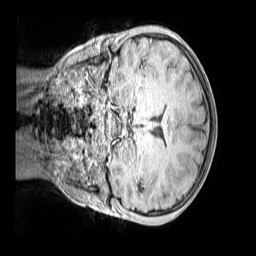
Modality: MP2RAGE
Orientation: coronal
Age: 11
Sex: male
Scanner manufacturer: siemens
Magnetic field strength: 3 T
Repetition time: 4 s
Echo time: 0.00299 s